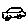
Label: car